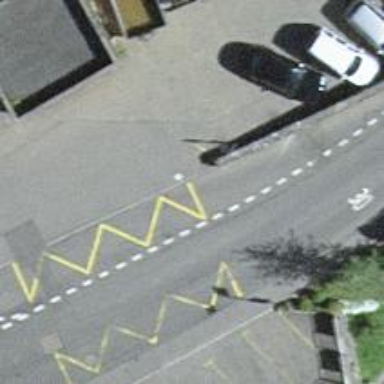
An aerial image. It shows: Bus stop with designated public transport stop position.